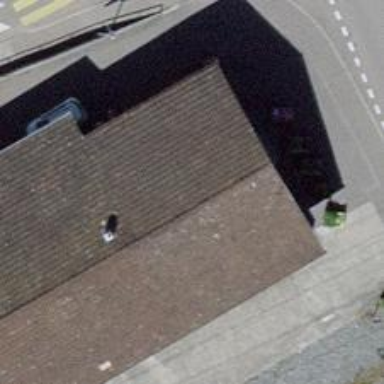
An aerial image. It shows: Convenience shop.